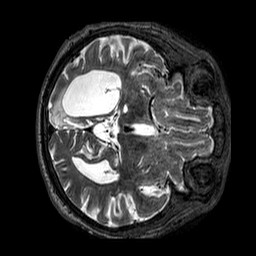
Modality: T2w
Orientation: axial
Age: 75
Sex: male
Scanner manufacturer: siemens
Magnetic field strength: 3 T
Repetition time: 3.2 s
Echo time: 0.567 s